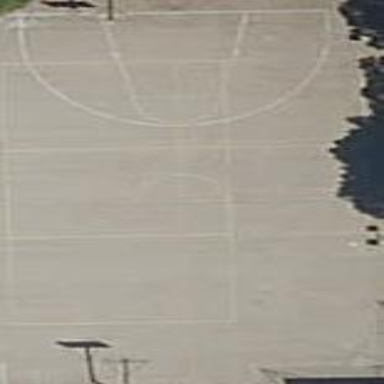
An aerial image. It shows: Basketball court located in leisure land pitch.